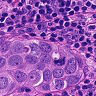
Metastatic tissue present: yes